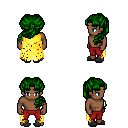
a pixel art fantasy rpg character, male body template, human, dark skin, yellow tattered cape, red pants, green princess hairstyle, gray slippers, four views (front, back, left, right), 2x2 character sprite sheet, small pixel art, hard edges, no anti-aliasing